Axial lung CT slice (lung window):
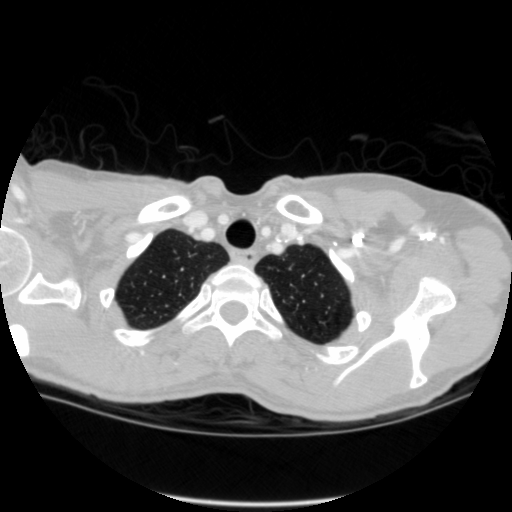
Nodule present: no